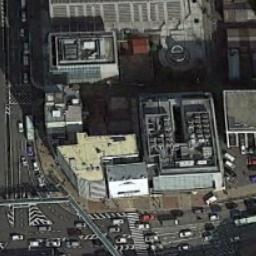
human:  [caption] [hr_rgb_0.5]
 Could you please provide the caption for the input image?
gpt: A commercial area with some buildings of different heights is surrounded by some roads .

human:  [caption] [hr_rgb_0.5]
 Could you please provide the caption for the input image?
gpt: In a commercial district there are several tall buildings of different shapes and several roads with many cars .

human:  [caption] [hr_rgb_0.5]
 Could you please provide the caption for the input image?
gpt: The commercial area is near the road with many cars .

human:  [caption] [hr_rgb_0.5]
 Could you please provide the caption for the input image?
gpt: There are some buildings at the corner on a commercial area .

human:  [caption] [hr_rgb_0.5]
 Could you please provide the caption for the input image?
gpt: Houses come in all shapes and sizes .